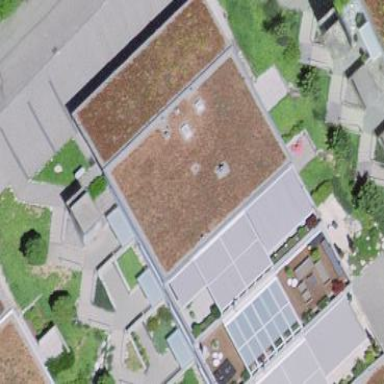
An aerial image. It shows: Terrace building.